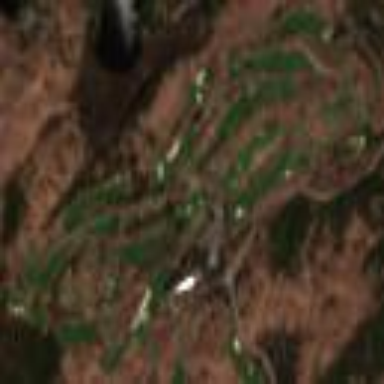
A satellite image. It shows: Golf course.